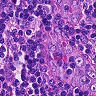
Metastatic tissue present: no